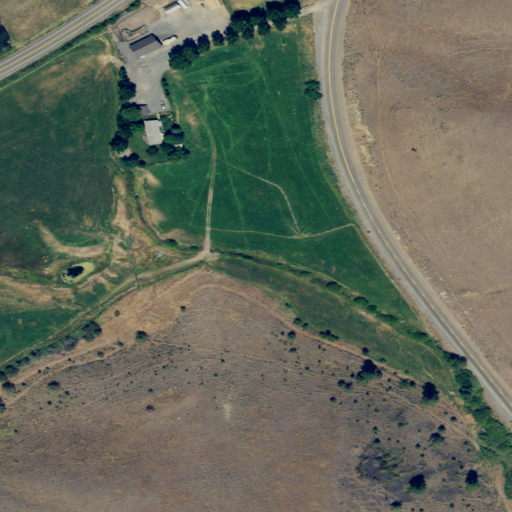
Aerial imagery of valley in Oregon named Stices Gulch containing shrub, grassland, pasture, open development, low intensity development, medium intensity development, and woody wetlands